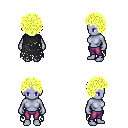
a pixel art fantasy rpg character, female body template, dark elf, purple skin, black tattered cape, magenta pants, gold curly afro hairstyle, four views (front, back, left, right), 2x2 character sprite sheet, small pixel art, hard edges, no anti-aliasing